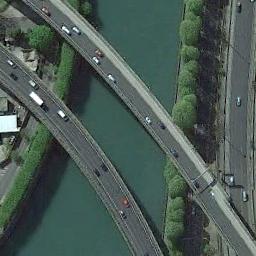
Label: bridge